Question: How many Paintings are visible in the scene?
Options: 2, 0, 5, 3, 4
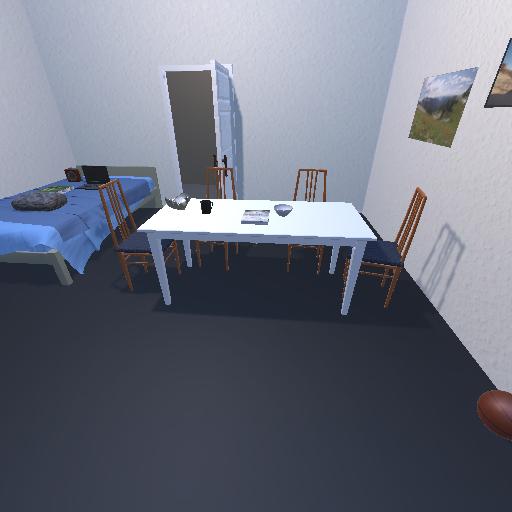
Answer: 2